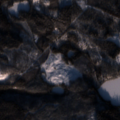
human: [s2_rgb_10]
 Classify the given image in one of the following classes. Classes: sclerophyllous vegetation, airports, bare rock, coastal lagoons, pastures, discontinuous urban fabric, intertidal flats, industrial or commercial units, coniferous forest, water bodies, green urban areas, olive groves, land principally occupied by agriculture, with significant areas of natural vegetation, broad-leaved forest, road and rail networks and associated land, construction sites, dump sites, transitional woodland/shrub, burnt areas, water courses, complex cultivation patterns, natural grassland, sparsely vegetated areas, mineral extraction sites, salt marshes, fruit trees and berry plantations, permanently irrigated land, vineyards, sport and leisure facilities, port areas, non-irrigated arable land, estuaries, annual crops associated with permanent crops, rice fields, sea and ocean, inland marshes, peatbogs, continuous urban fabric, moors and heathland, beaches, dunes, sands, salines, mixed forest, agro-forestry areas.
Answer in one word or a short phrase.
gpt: broad-leaved forest, coniferous forest, mixed forest, transitional woodland/shrub, water bodies